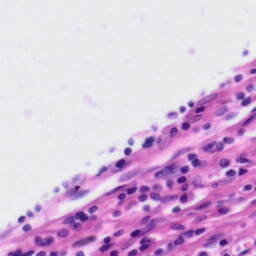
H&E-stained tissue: Tonsil